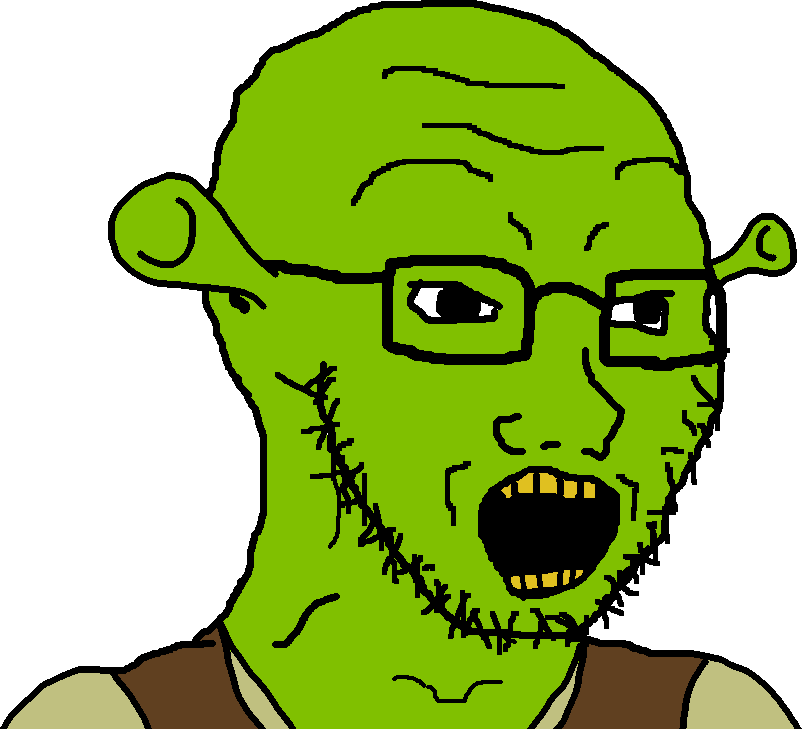
Label: 5_Soyjak